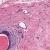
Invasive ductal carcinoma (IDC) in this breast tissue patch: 0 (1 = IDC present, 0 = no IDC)